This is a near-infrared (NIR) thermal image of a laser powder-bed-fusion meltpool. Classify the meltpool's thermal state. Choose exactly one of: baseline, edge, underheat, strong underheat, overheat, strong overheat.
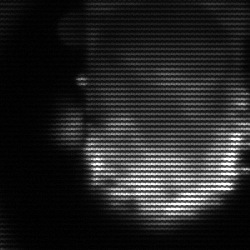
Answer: baseline